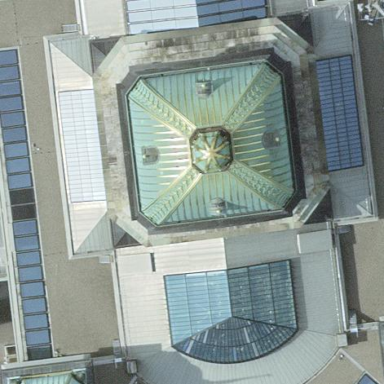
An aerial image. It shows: Public building with dome-shaped roof.